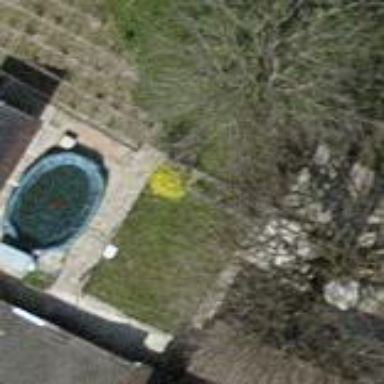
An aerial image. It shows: Swimming pool located in leisure land.